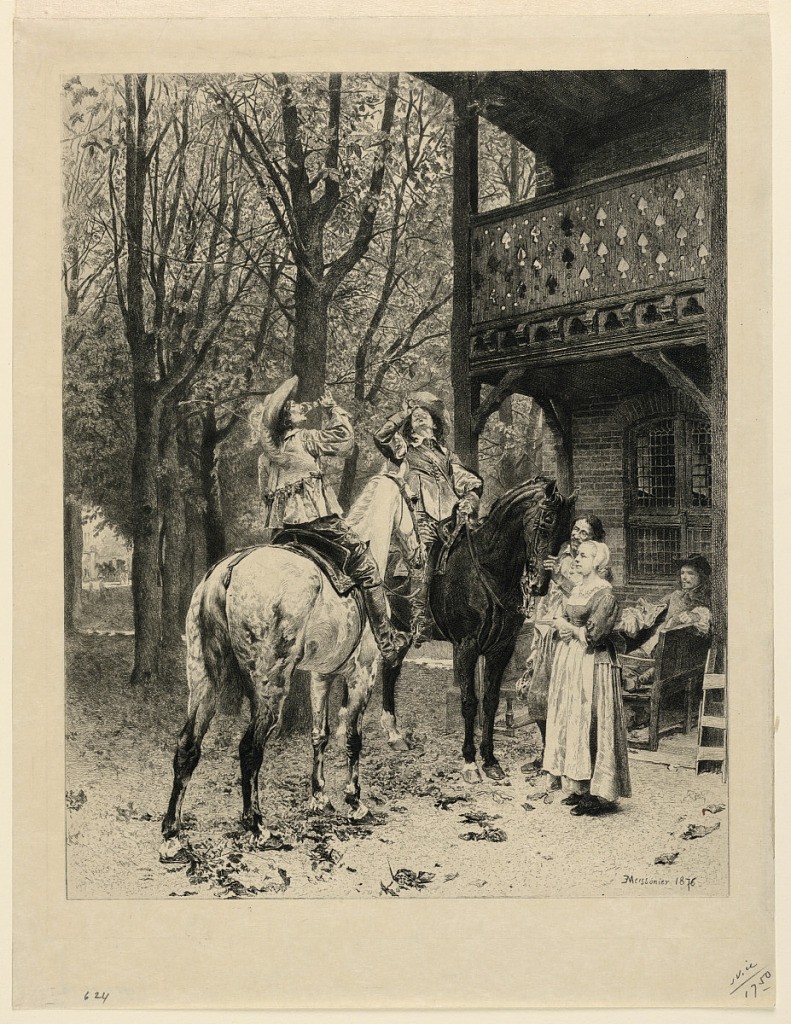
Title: The Halt
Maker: Adolphe Lalauze, French, 1838 - 1905
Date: After 1876
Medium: Ethcing on paper
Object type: Print
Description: Two horsemen, on their steeds, drink hastily from stirrup cups before an inn. Three other figures in the scene.